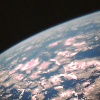
Label: cloud